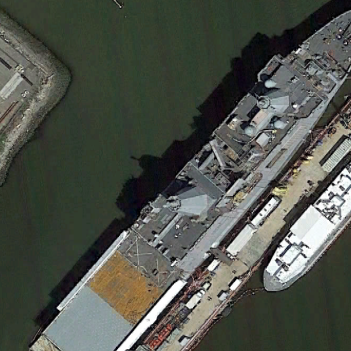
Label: combat